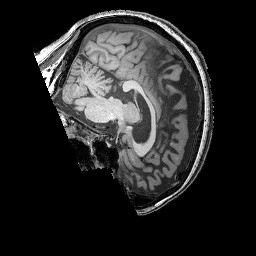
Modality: T1w
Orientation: sagittal
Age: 61
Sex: female
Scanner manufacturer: siemens
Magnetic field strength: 3 T
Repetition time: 2.25 s
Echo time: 0.00411 s